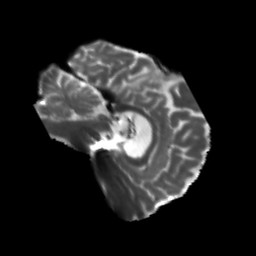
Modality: T2w
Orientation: sagittal
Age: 68
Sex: male
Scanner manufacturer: siemens
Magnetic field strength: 3 T
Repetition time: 5.25 s
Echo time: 0.08 s